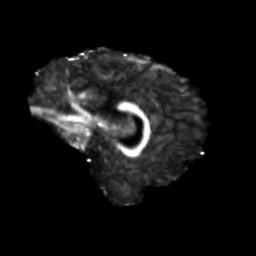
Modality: FA
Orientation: sagittal
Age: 24
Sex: female
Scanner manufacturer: siemens
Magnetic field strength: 3 T
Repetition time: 3.5 s
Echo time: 0.125 s